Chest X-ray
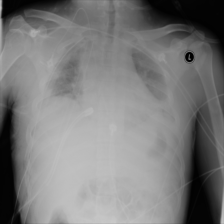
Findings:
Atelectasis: positive
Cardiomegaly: negative
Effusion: positive
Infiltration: negative
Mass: negative
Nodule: negative
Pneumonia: negative
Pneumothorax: positive
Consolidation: negative
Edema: negative
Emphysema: positive
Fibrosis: negative
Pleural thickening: negative
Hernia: negative